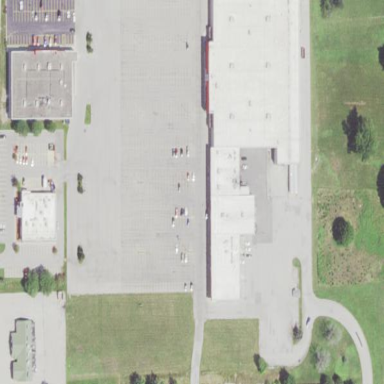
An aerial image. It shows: Retail area.